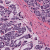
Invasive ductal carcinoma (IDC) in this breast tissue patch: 1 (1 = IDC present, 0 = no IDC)